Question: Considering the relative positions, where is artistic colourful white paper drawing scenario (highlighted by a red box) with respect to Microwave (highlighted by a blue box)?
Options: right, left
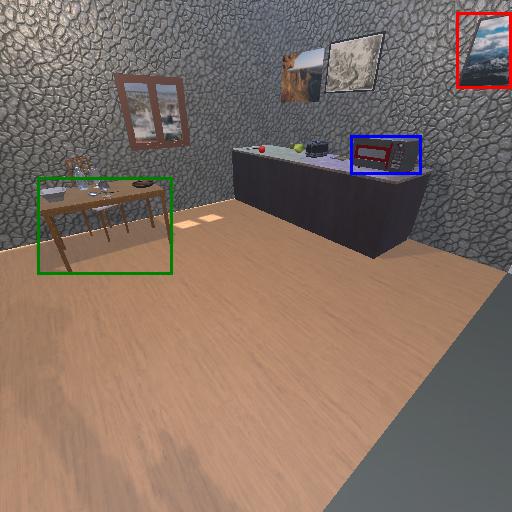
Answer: right